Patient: sex M, age 64
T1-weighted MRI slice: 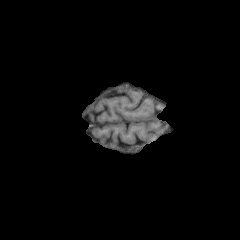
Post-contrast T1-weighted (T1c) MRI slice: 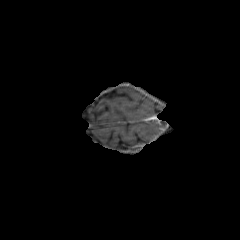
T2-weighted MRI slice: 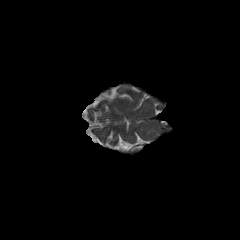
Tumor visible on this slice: no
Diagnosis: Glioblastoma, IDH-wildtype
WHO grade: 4